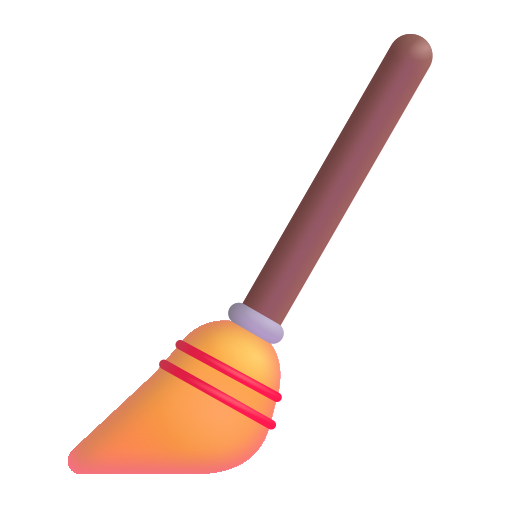
broom color